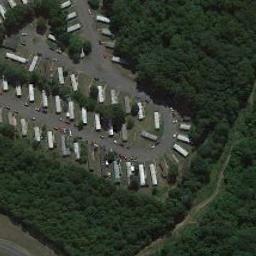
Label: mobile_home_park